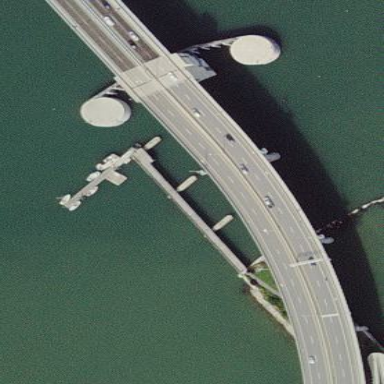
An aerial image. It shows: Man-made pier.